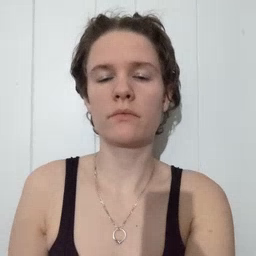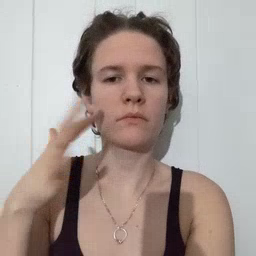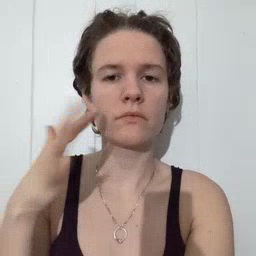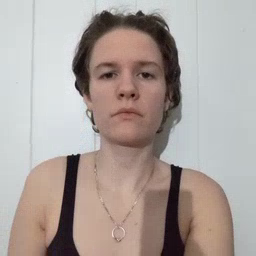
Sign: noisy